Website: lowes
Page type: review-order
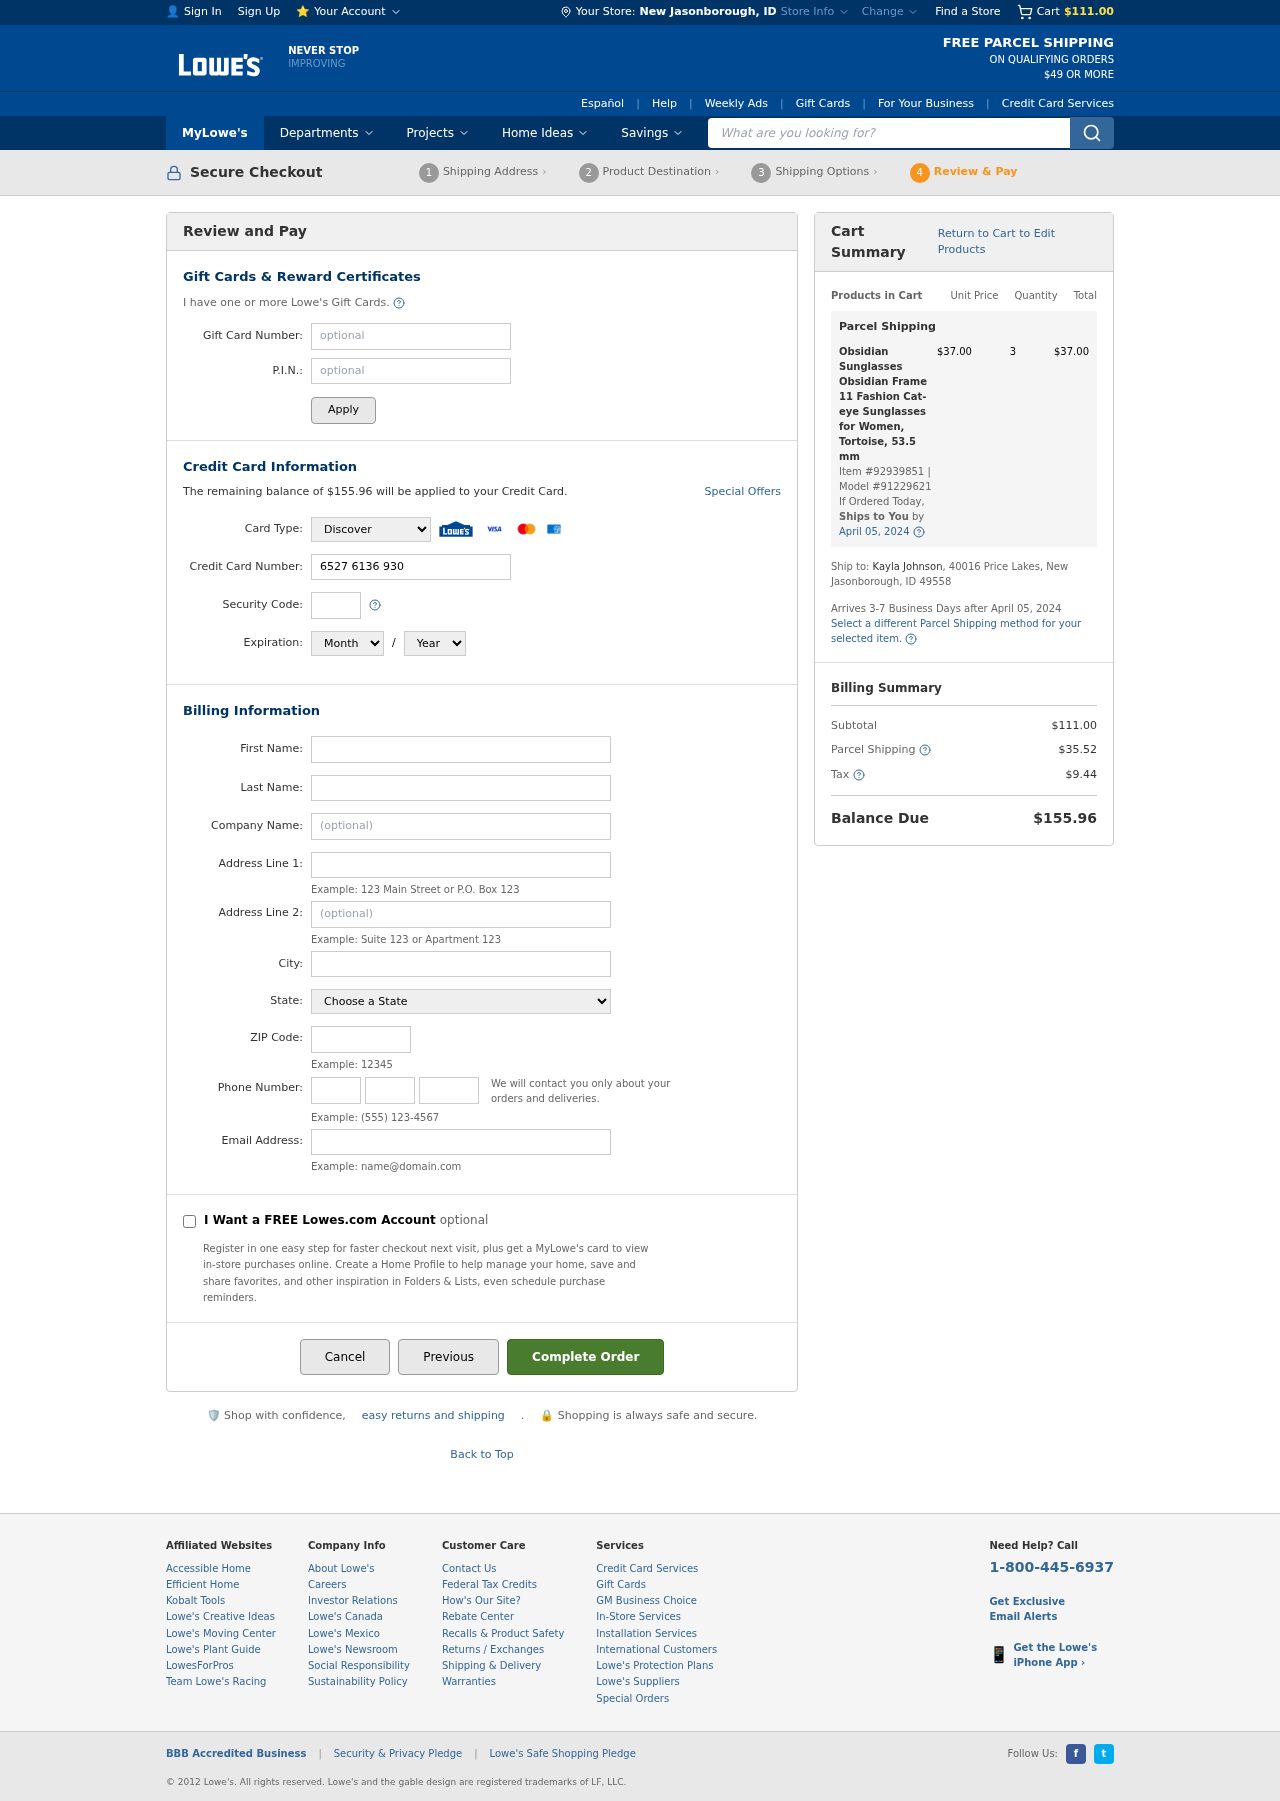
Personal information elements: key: PII_CARD_CVV
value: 728
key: PII_CARD_EXPIRY_MONTH
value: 02
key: PII_CARD_EXPIRY_YEAR
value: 29
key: PII_CARD_NUMBER
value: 6527 6136 9306 3084
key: PII_CARD_TYPE
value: Discover
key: PII_CITY
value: New Jasonborough
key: PII_CITY_STATE
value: New Jasonborough, ID
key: PII_COMPANY
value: Snyder Group
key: PII_EMAIL
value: kaylajohnson@hotmail.com
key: PII_FIRSTNAME
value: Kayla
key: PII_LASTNAME
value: Johnson
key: PII_PHONE_AREA
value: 396
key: PII_PHONE_PREFIX
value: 300
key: PII_PHONE_SUFFIX
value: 7224
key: PII_POSTCODE
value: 49558
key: PII_STATE
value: Idaho
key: PII_STREET
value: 40016 Price Lakes
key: PII_STREET2
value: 40016 Price Lakes
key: PII_STREET2
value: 0548 Wright Drive
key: PII_FULLNAME2
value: Kayla Johnson
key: PII_CITY_STATE_ZIP2
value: New Jasonborough, ID 49558
Product elements: key: PRODUCT1_NAME
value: Obsidian Sunglasses Obsidian Frame 11 Fashion Cat-eye Sunglasses for Women, Tortoise, 53.5 mm
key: PRODUCT1_PRICE
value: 37
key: PRODUCT1_QUANTITY
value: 3
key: PRODUCT1_ITEM_NUMBER
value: Item #92939851
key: PRODUCT1_MODEL_NUMBER
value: Model #91229621
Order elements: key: ORDER_SUBTOTAL
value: $111.00
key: ORDER_BALANCE_DUE
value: $155.96
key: ORDER_SHIPPING_DATE
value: April 05, 2024
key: ORDER_ITEM_TOTAL
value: $37.00
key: ORDER_SHIPPING_DATE2
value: April 05, 2024
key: ORDER_SHIPPING_COST
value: $35.52
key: ORDER_TAX
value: $9.44
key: ORDER_TOTAL
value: $155.96
Search elements: key: HEADER_SEARCH
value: What are you looking for?